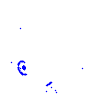
Particle: pion